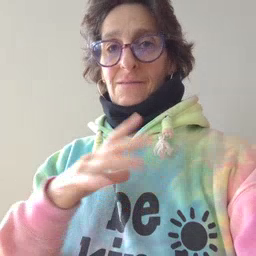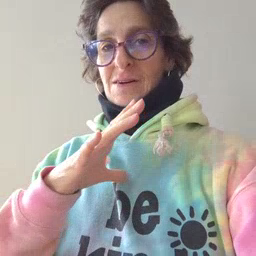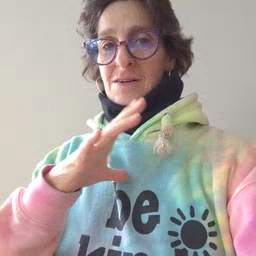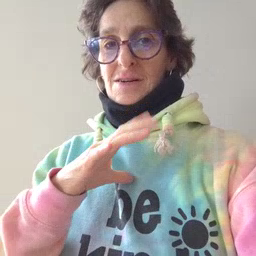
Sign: fine